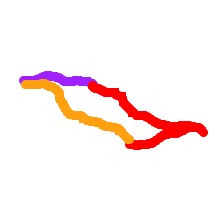
Shape: parallelogram